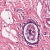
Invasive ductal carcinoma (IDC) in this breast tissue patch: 0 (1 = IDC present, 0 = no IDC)